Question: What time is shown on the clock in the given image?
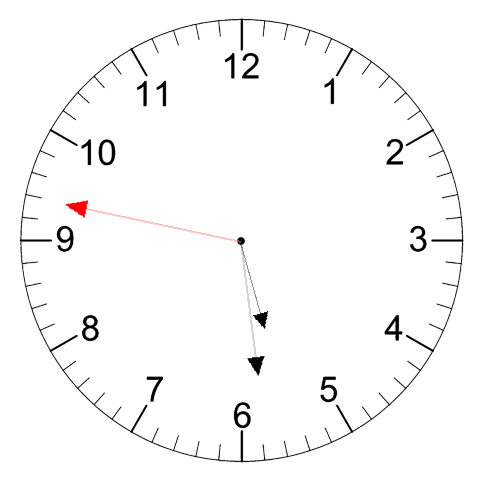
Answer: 05:28:47